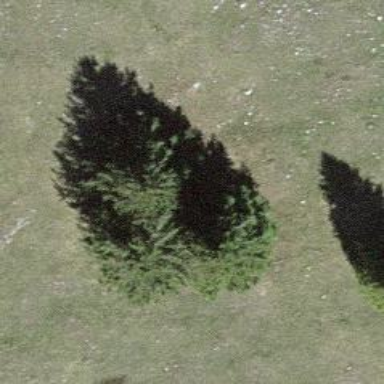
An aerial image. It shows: Beautiful tree in nature.